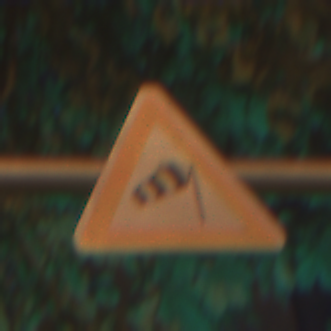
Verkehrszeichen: SeitenwindVonRechts
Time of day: Night
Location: Outdoor (Urban)
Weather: PartlyCloudy
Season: NotSpecified
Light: Artificial